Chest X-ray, PA view. Patient: 55 years old, sex F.
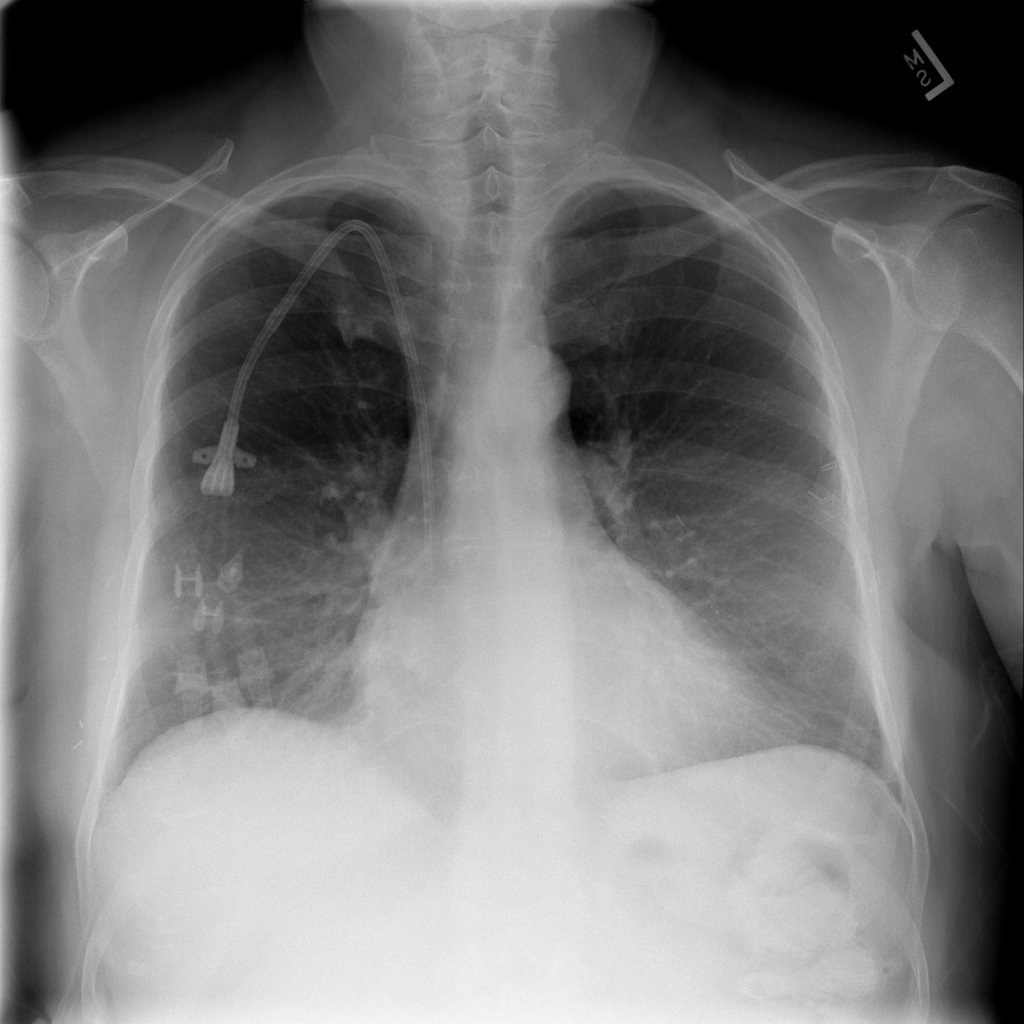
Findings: No Finding